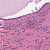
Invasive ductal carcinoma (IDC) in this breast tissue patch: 0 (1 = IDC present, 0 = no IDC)